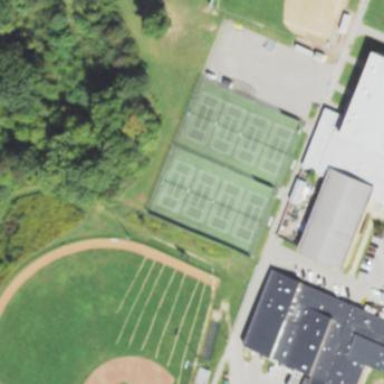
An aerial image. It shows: Tennis court on the leisure land pitch.